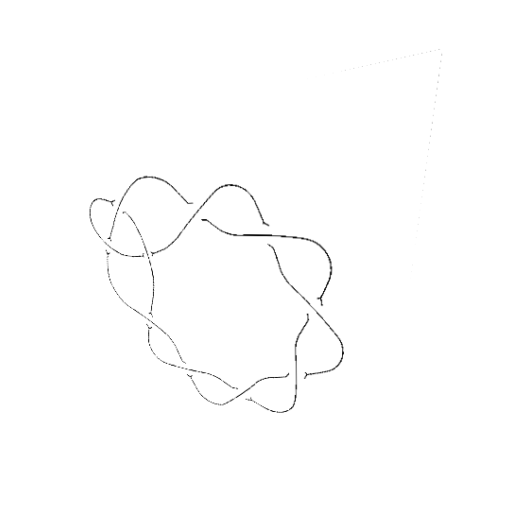
Crossing number: 10